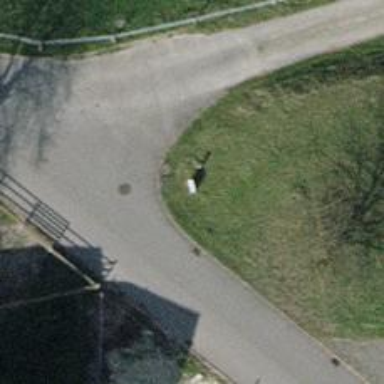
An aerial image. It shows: Street cabinet.